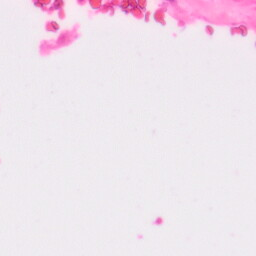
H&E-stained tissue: Colon